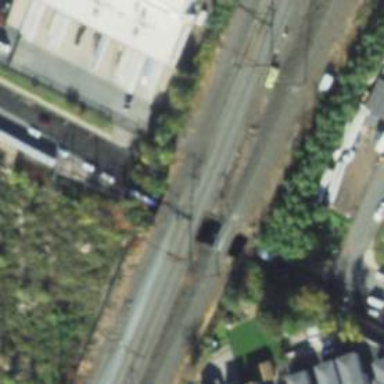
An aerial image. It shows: Railway track with contact line for electrification.